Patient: sex M, age 62
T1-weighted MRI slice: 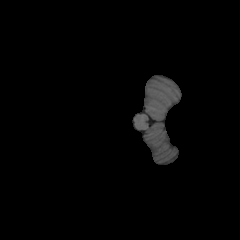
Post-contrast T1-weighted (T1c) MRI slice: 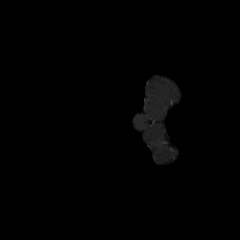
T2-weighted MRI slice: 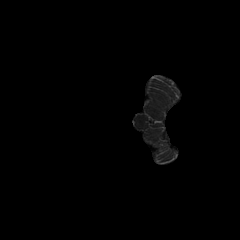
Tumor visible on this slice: no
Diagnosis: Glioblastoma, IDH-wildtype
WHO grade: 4